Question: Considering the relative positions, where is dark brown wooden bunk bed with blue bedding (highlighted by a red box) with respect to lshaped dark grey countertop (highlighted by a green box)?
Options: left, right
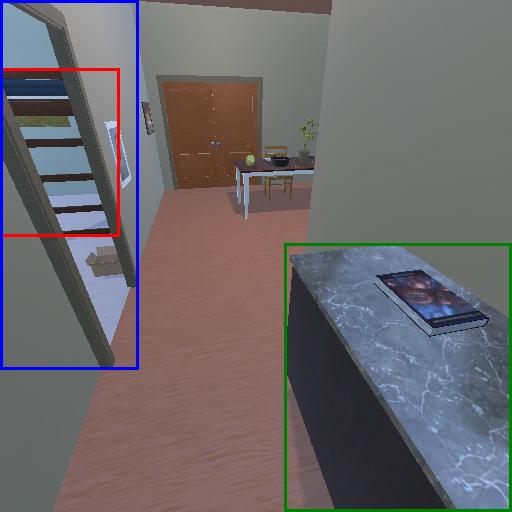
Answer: left